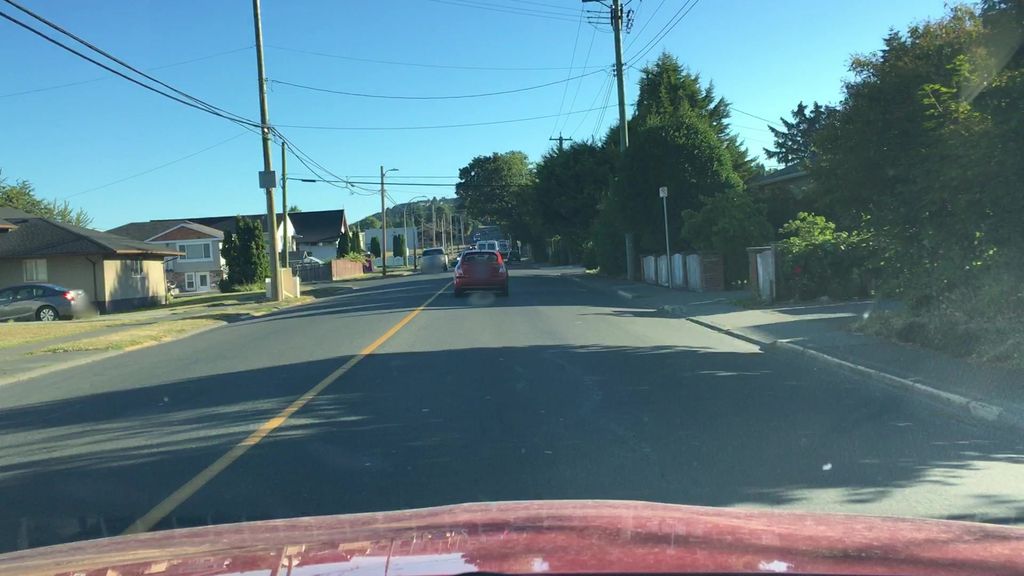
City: victoria